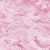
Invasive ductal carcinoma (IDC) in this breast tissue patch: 0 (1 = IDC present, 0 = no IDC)